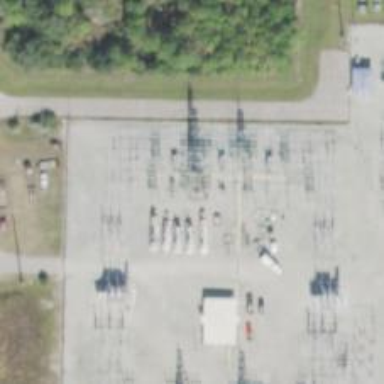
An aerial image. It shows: Lattice structure tower used for power transmission.